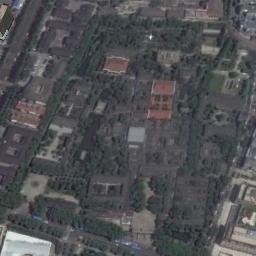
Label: palace